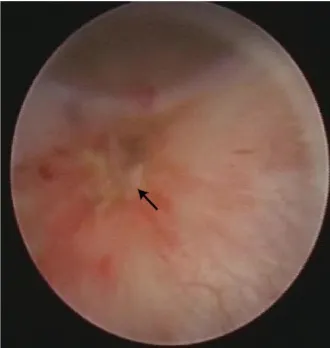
The second TUR and postoperative pathology results. (A) Intraoperative cystoscopic view of the surgical scar and inflammatory edema areas before second TUR.
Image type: endoscopy (other_endoscopy)